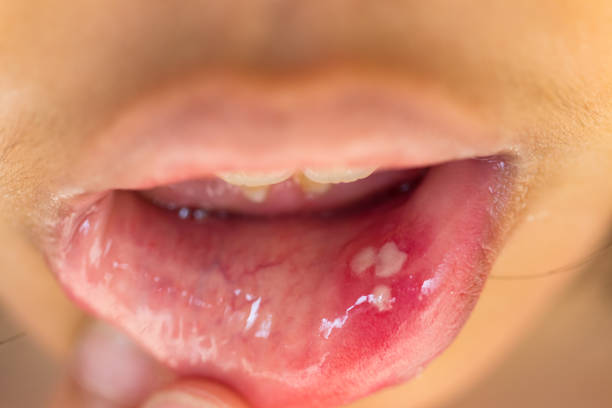
Condition: Mouth Ulcer